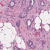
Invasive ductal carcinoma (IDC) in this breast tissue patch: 1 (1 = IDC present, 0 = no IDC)